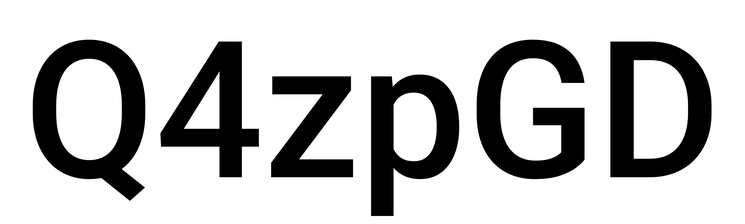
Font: Roboto_Medium